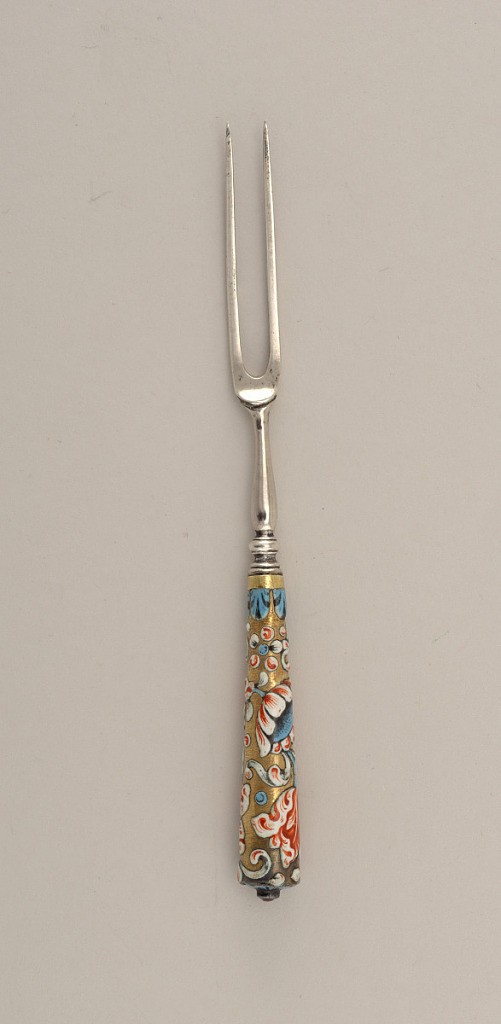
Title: Knife with Red and Blue Enamel Handle
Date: ca. 1680
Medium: silver, enamel, semi-precious stone
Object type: fork
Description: Small fork with two pointed tines. Baluster-shaped neck. Handle has gold enamel ground with floral pattern in red, white and blue. Blue rozette with red facetted stone on the top.